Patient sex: M
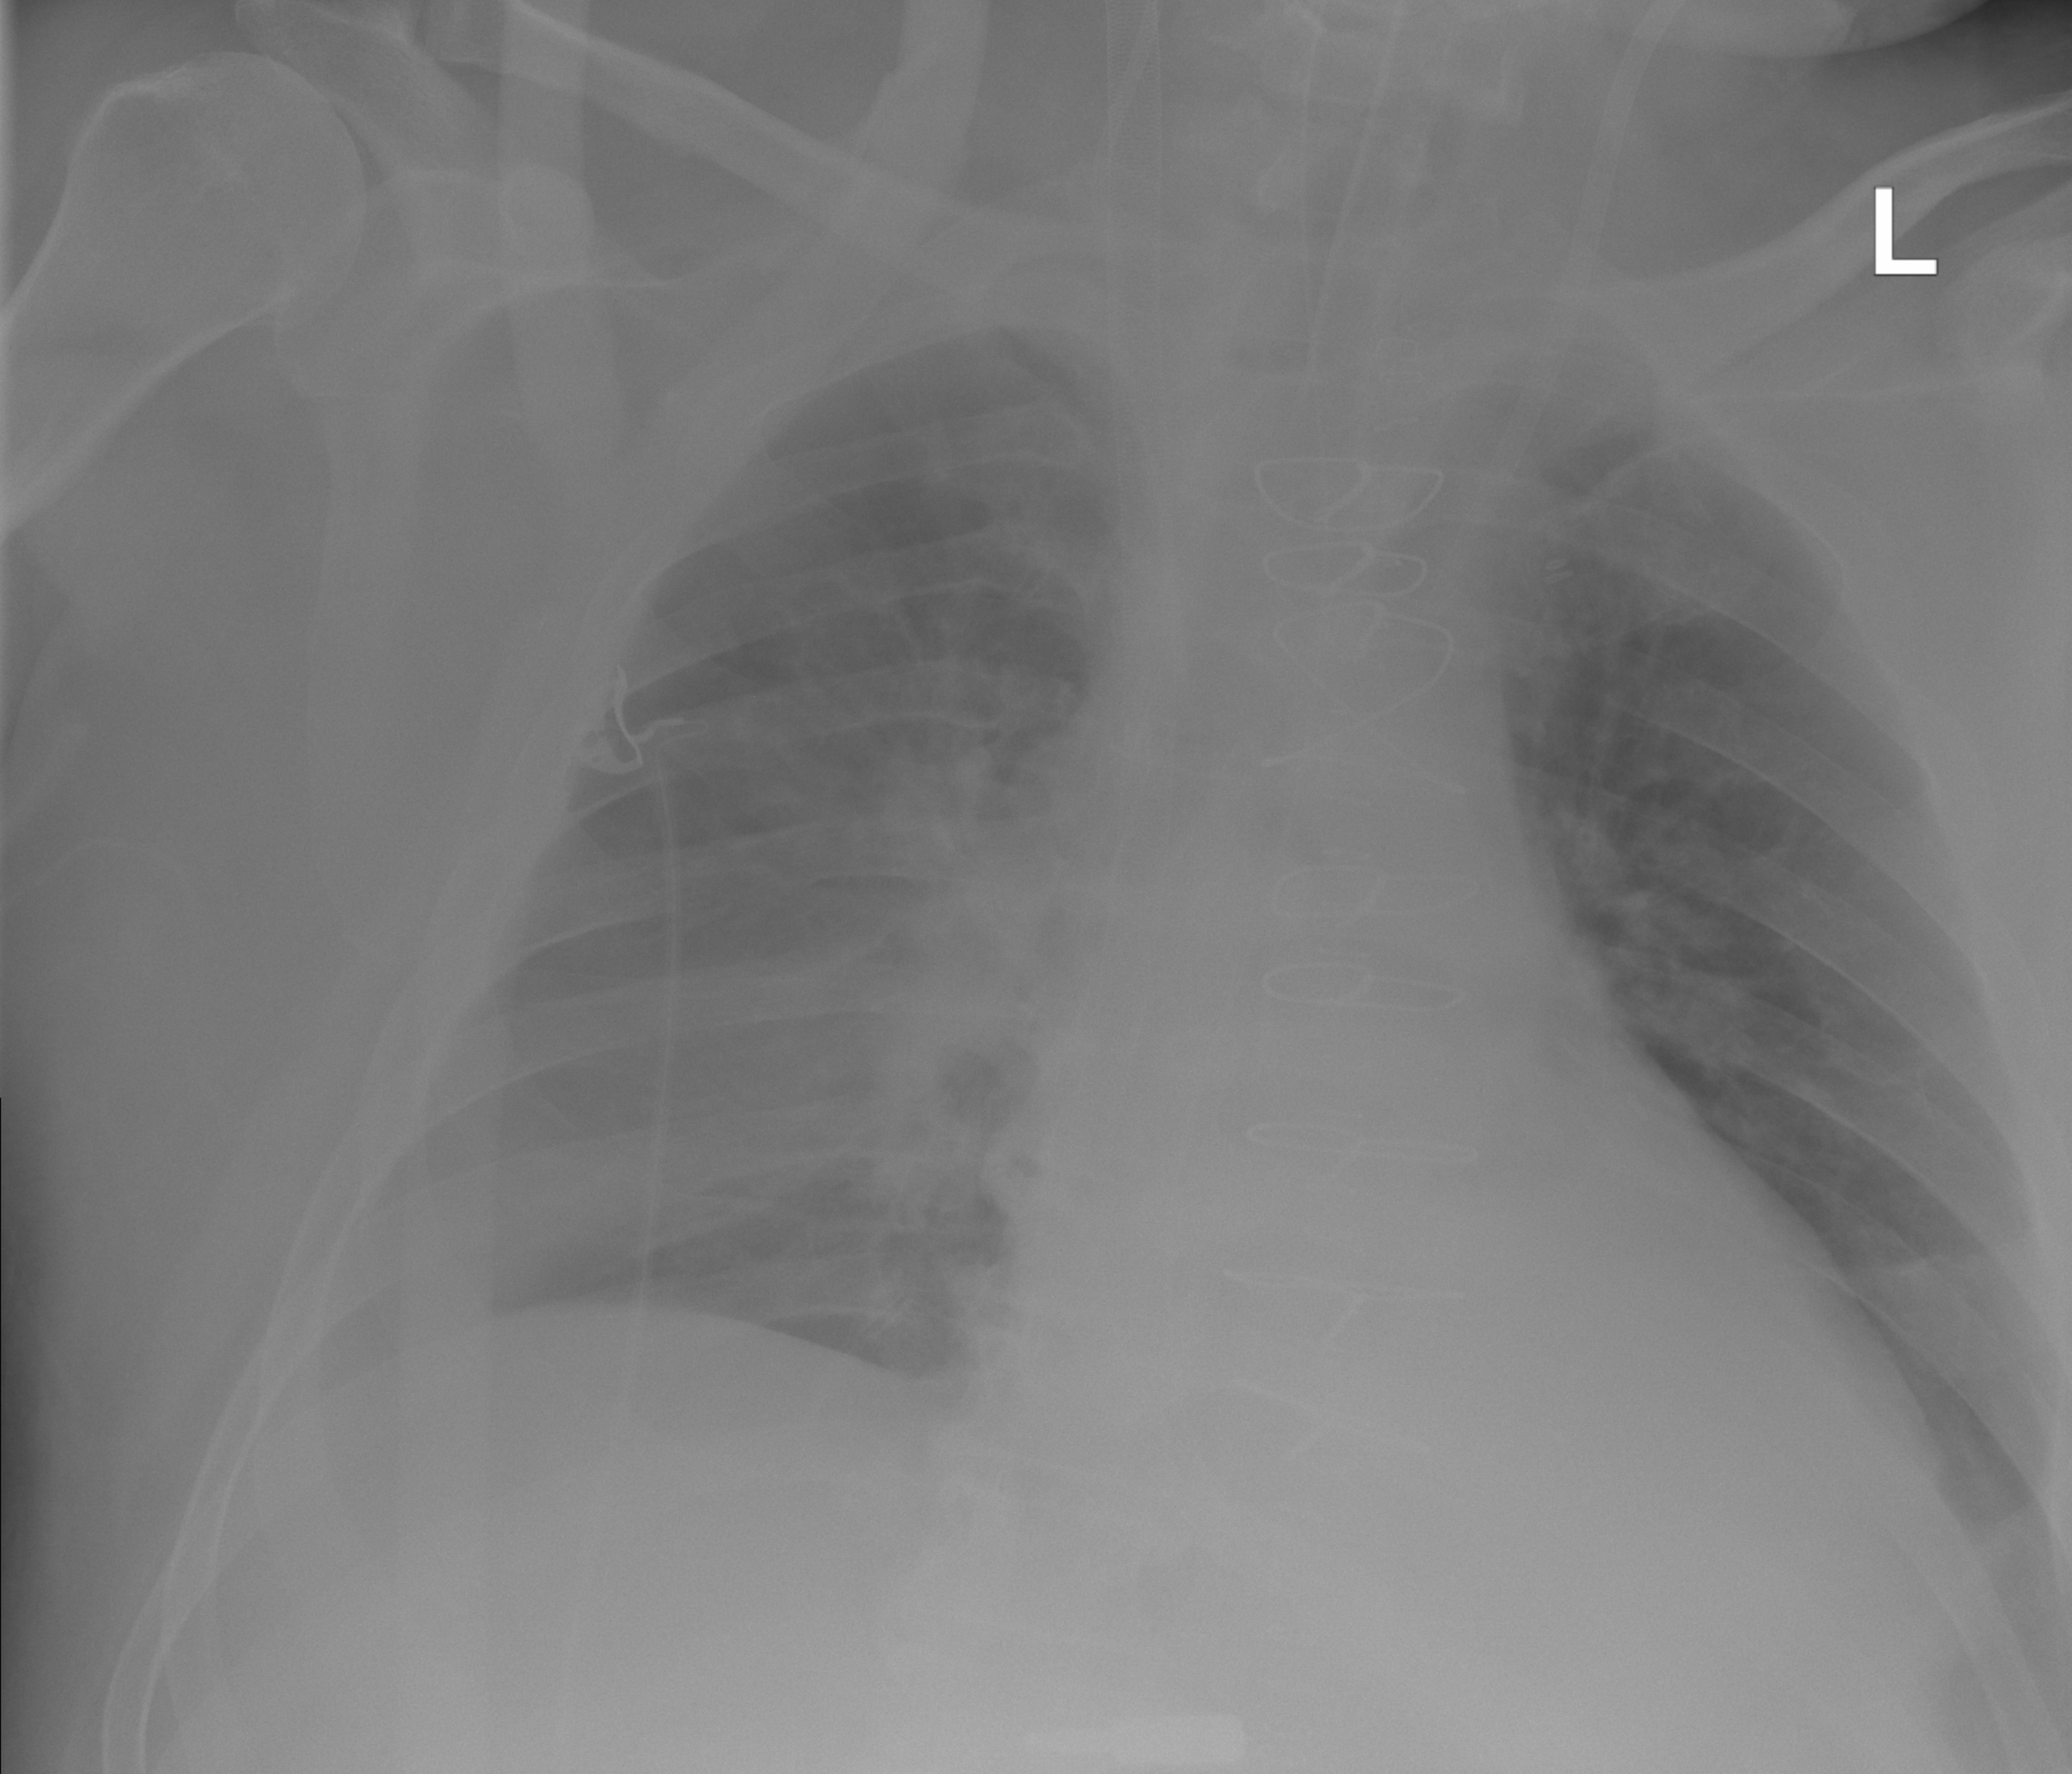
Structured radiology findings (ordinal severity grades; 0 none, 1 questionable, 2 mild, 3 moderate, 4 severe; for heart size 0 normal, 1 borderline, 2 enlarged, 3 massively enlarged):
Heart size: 1
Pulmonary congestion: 1
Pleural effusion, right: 2
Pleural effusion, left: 2
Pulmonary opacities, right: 0
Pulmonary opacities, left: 0
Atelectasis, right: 1
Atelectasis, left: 1